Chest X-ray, AP view. Patient: 57 years old, sex M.
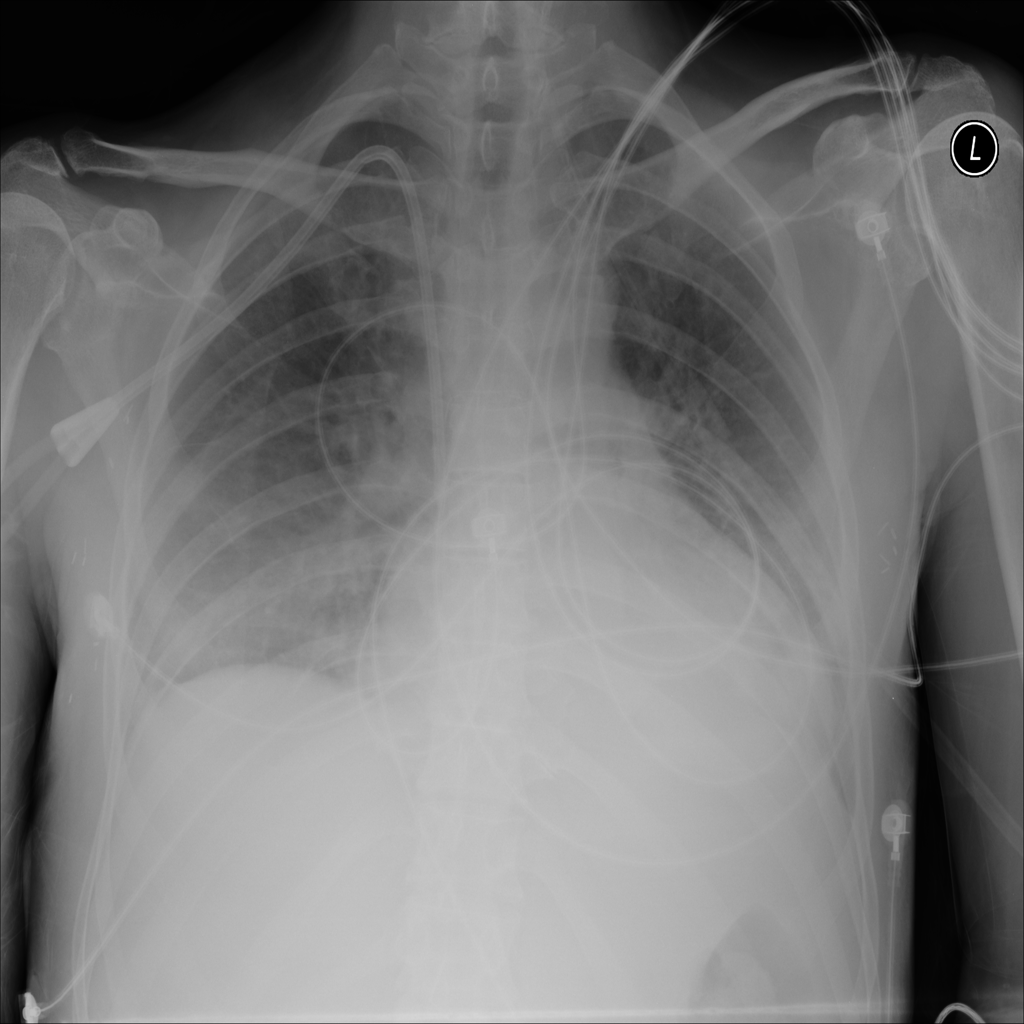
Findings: No Finding